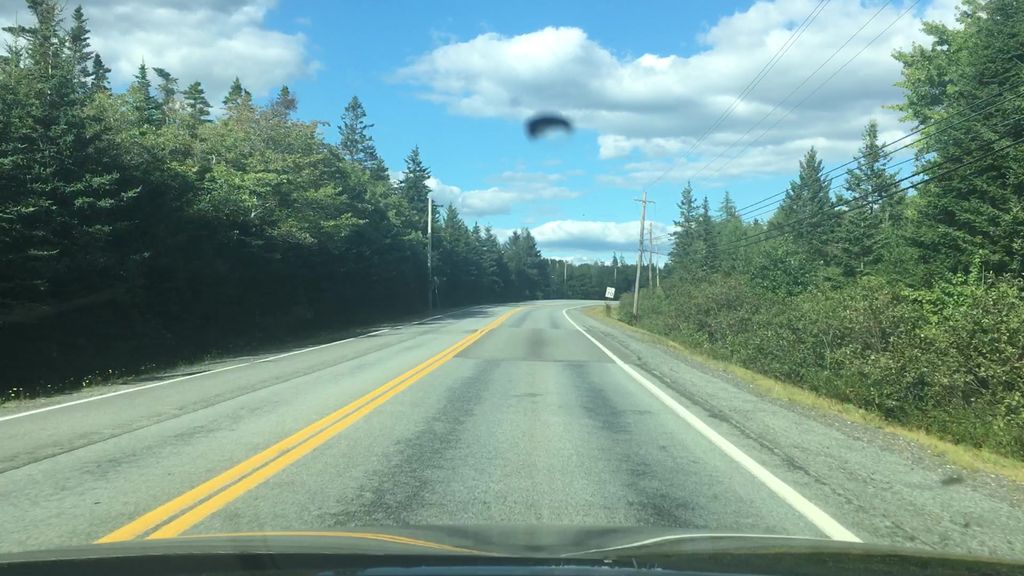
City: halifax